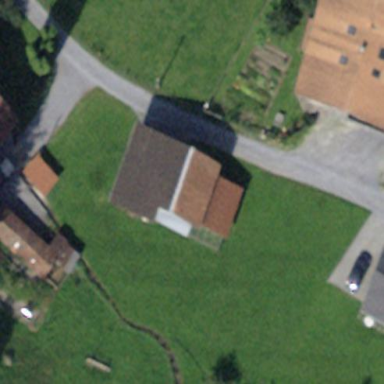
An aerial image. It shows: Rural barn.